Field crop: tomato
Growth stage: 1
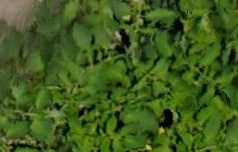
Species: tomato